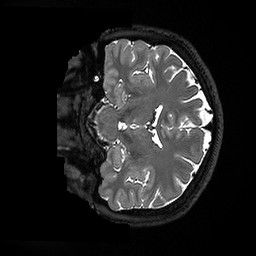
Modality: T2w
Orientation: coronal
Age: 32
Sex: female
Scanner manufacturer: ge
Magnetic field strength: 3 T
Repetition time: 3.202 s
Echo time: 0.06703 s